Interaction volume radius: 5 \u00c5
Interaction volume height: 25 \u00c5
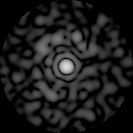
Disorder parameter: 0.7695